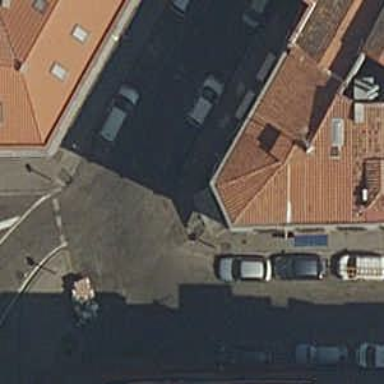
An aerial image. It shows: Sidewalk made of paving stones.